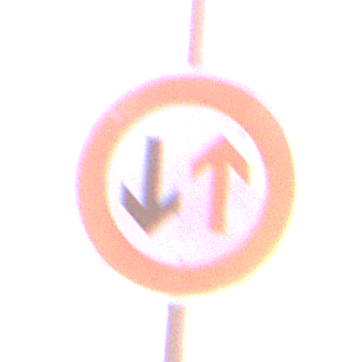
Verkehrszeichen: VorrangDesGegenverkehrs
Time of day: SunriseSunset
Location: Outdoor (Urban)
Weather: PartlyCloudy
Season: NotSpecified
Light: Natural